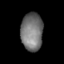
Tissue: skin
Cell type: Epithelial cells
Senescence score: 0.8977
Nuclear area (px): 807
Mean DAPI intensity: 116.743